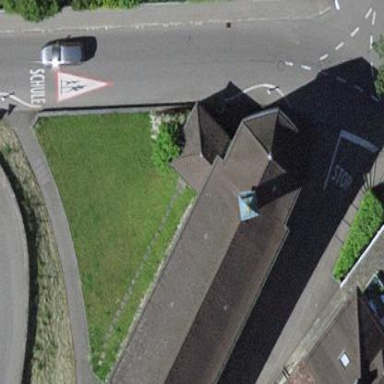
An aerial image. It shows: Church which is place of worship.